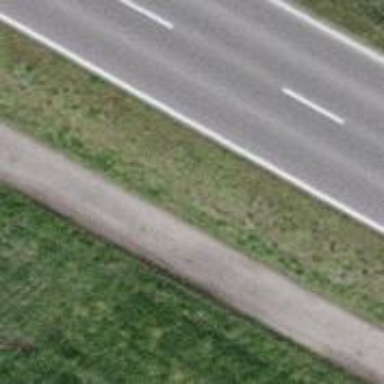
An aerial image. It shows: Well-maintained track road of grade 1.